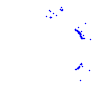
Particle: pion